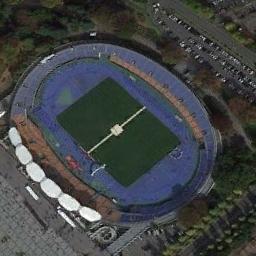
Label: stadium